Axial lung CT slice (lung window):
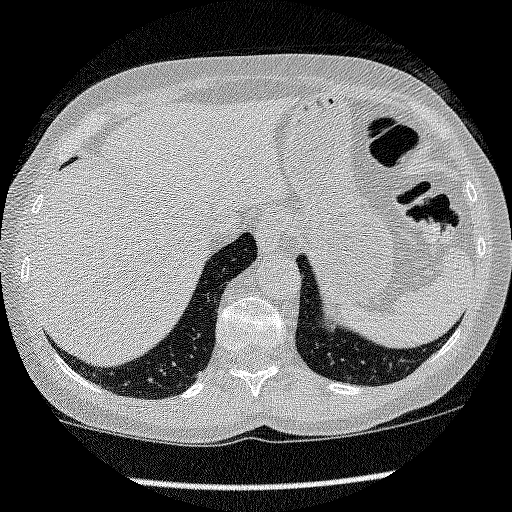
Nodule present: no